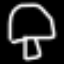
Label: mushroom